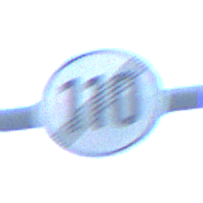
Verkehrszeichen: EndeGeschwindigkeit110
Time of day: SunriseSunset
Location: Outdoor (Urban)
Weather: Clear
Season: NotSpecified
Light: Natural